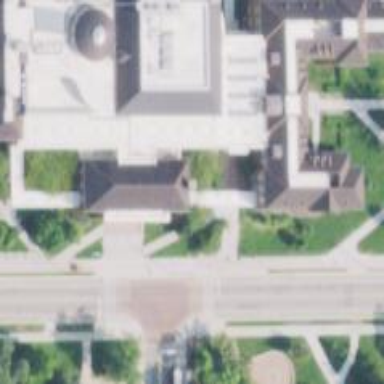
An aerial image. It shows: University building.